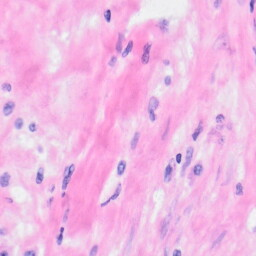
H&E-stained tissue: Kidney